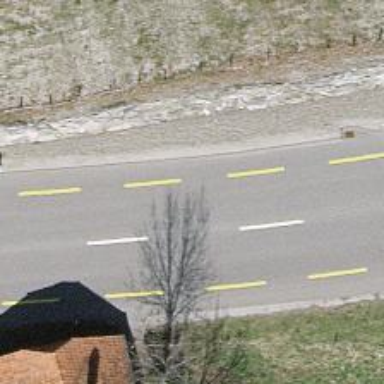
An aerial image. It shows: Secondary road with dedicated lane for cyclists.